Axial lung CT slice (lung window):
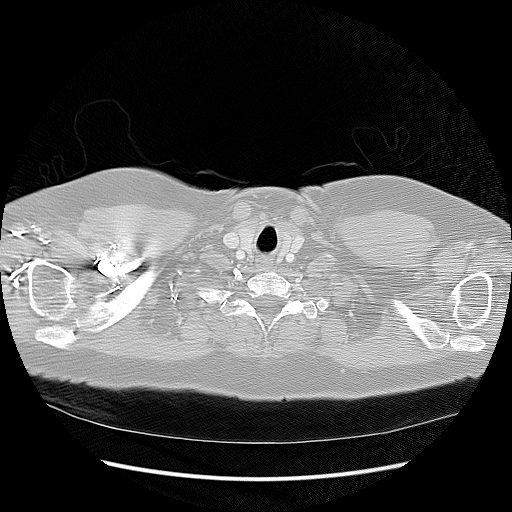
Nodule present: no